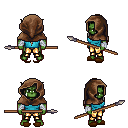
a pixel art fantasy rpg character, male body template, orc, green skin, teal pirate shirt, gold greaves, white blonde ponytail hairstyle, cloth hood, white cloth bandages, brown slippers, spear, four views (front, back, left, right), 2x2 character sprite sheet, small pixel art, hard edges, no anti-aliasing